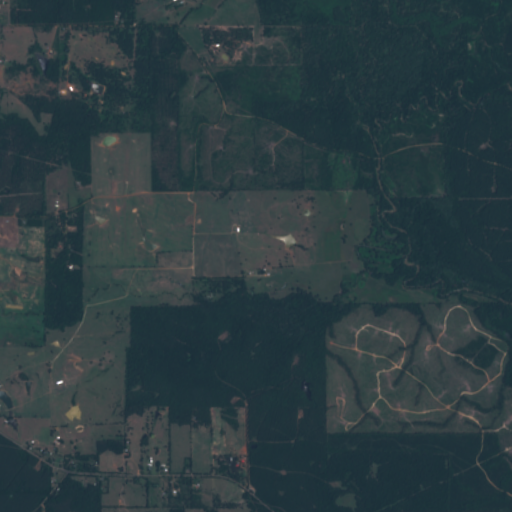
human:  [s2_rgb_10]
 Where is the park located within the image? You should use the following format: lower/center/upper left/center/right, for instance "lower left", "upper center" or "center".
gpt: The park is located in the lower center of the image.
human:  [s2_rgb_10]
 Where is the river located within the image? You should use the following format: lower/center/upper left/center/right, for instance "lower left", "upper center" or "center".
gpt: The river is located in the upper right of the image.
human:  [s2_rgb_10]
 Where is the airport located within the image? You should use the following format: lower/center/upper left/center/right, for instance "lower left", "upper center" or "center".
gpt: There is no airport in the image.